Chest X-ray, PA view. Patient: 44 years old, sex F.
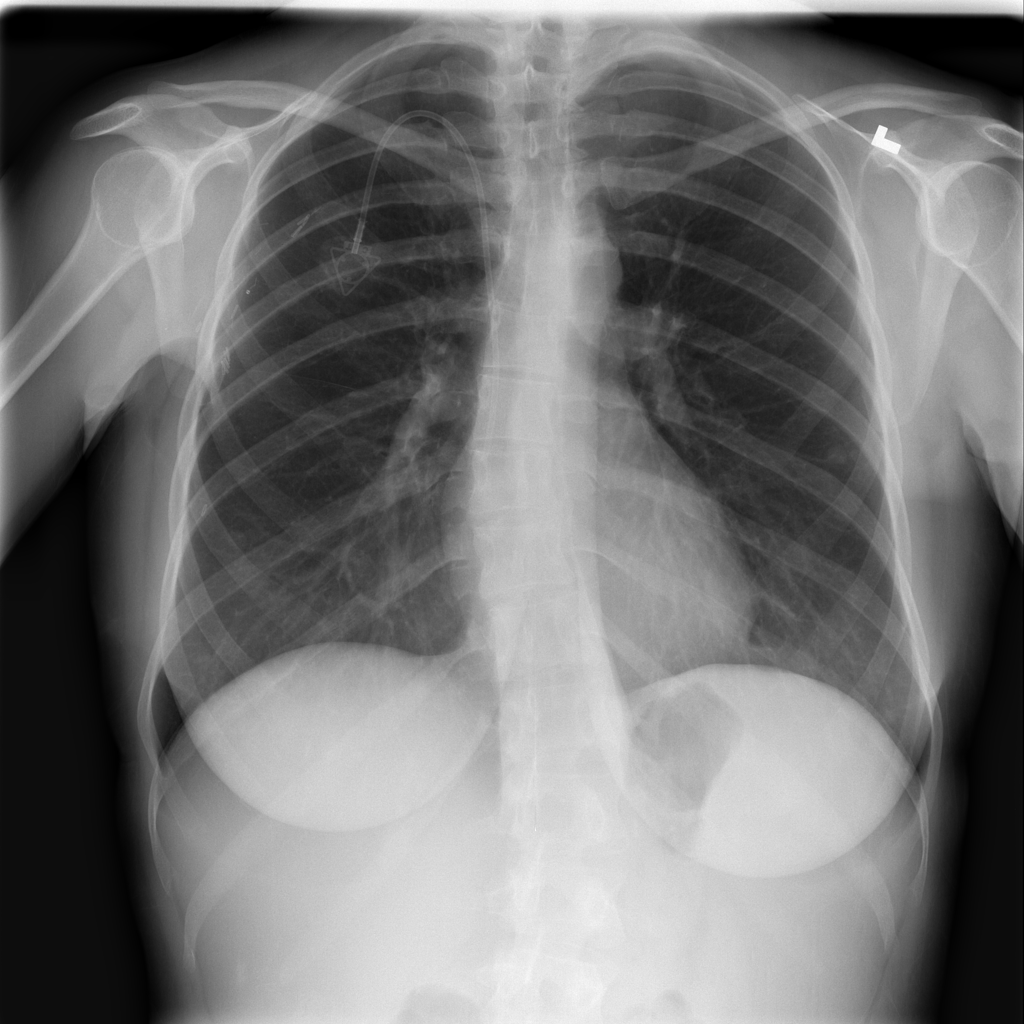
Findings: Nodule